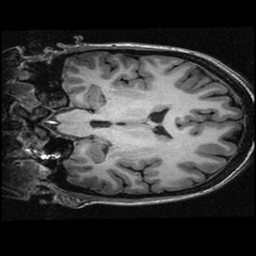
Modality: T1w
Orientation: coronal
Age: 23
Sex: female